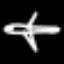
Label: airplane